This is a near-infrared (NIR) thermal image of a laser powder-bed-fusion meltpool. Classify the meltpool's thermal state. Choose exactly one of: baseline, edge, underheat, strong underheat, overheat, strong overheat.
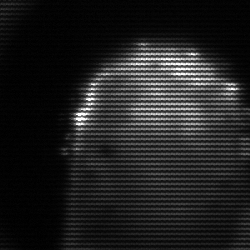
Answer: strong underheat